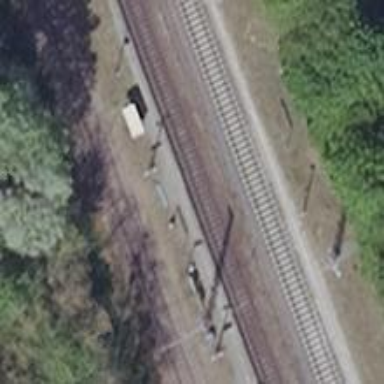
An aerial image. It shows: Stop position for public transport on the railway.